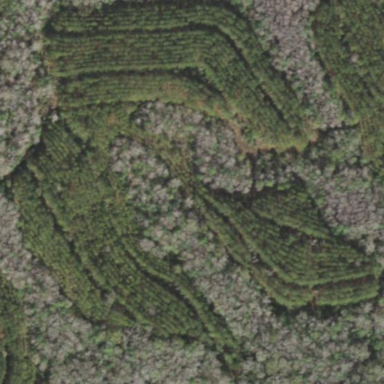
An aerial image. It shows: Forest dominated by needle-leaved trees.